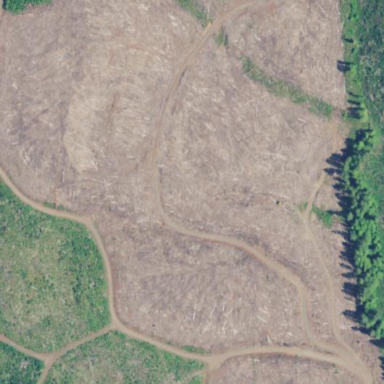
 likely man-made clearing in the landscape."